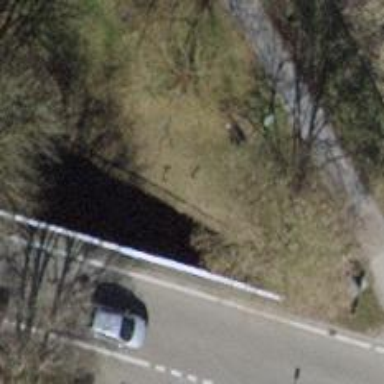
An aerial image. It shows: Tunnel.